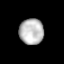
Tissue: lung
Cell type: Epithelial cells
Senescence score: 0.1674
Nuclear area (px): 614
Mean DAPI intensity: 186.08